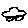
Label: car